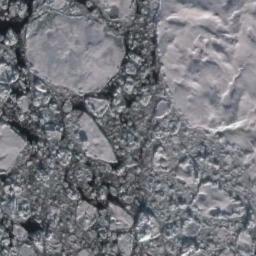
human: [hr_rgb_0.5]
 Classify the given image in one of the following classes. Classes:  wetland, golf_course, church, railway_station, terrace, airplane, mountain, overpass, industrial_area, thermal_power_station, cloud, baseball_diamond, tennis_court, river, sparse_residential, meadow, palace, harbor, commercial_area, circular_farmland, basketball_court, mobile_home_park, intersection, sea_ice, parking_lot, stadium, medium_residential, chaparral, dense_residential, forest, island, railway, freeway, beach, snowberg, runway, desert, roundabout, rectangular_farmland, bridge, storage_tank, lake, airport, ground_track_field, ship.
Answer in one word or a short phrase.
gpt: sea_ice